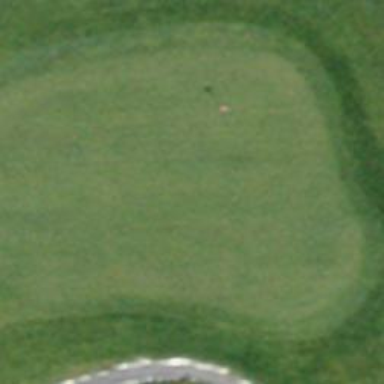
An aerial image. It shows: Green golf area with grass land use.